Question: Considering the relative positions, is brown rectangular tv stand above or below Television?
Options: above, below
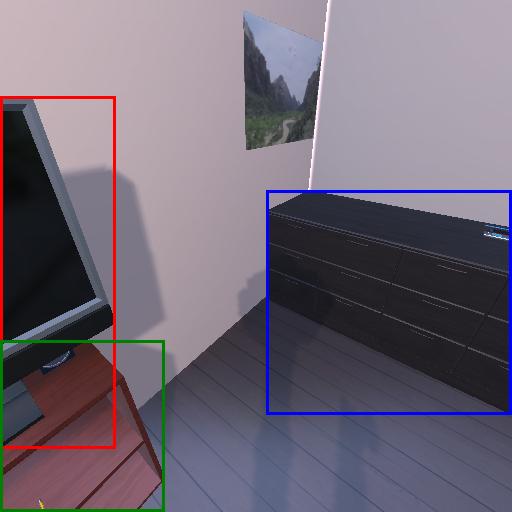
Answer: above